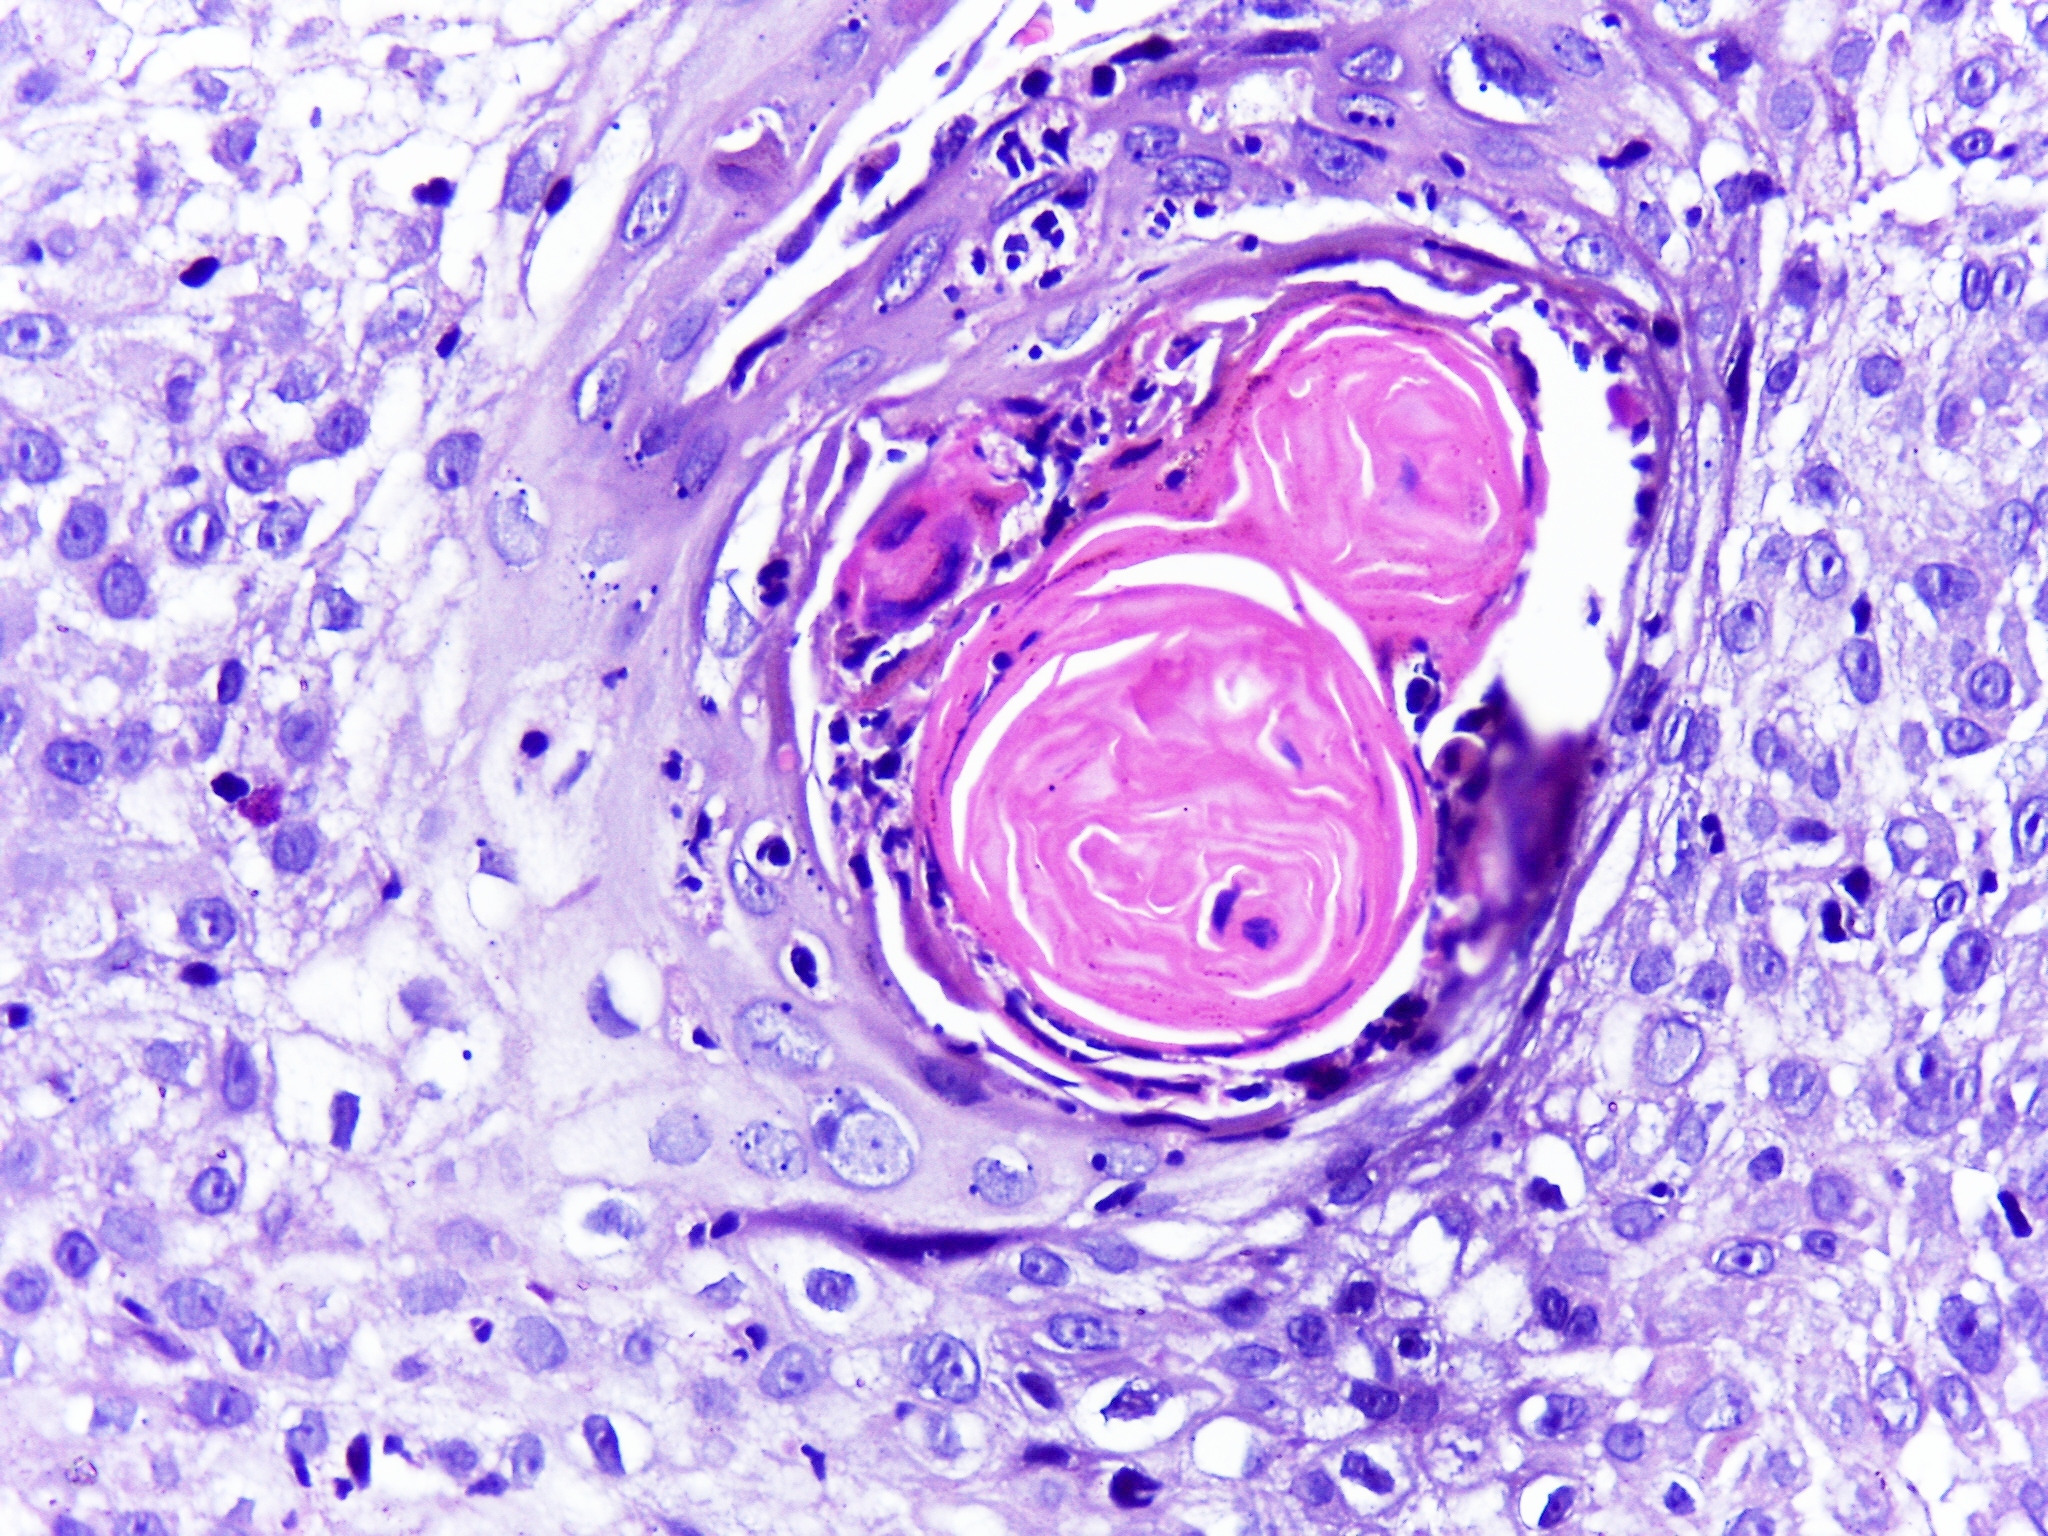
Diagnosis: OSCC